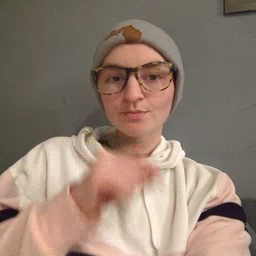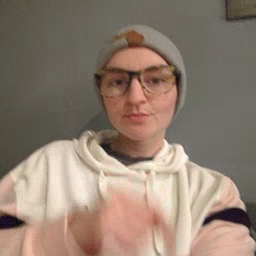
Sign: bird